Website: walmart
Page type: account-selection
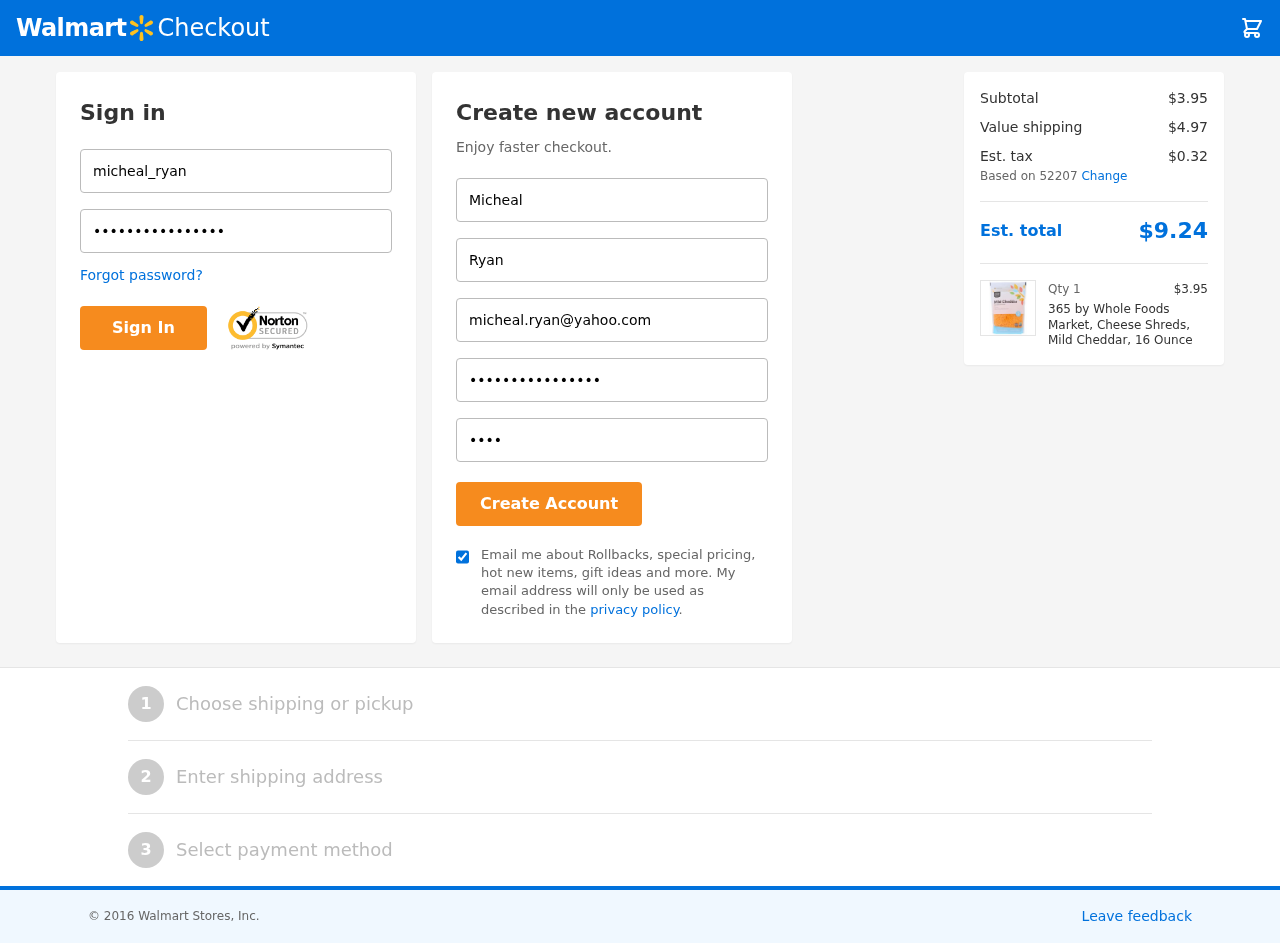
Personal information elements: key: PII_EMAIL
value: micheal.ryan@yahoo.com
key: PII_FIRSTNAME
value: Micheal
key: PII_LASTNAME
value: Ryan
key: PII_LOGIN_USERNAME
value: micheal_ryan
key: PII_POSTCODE
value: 52207
Product elements: key: PRODUCT1_NAME
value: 365 by Whole Foods Market, Cheese Shreds, Mild Cheddar, 16 Ounce
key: PRODUCT1_PRICE
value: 3.95
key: PRODUCT1_QUANTITY
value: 1
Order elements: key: ORDER_SUBTOTAL
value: $3.95
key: ORDER_SHIPPING_COST
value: $4.97
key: ORDER_TAX
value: $0.32
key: ORDER_TOTAL
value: $9.24